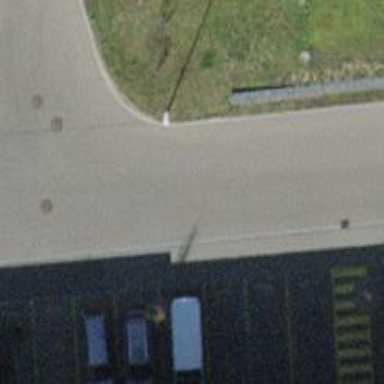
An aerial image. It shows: Paved service road.